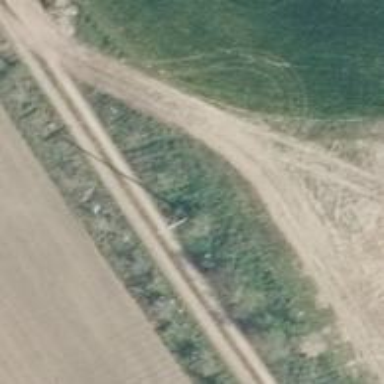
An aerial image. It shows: Minor power line with three cables.